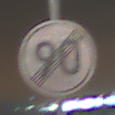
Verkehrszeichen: EndeGeschwindigkeit90
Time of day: Night
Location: Outdoor (Urban)
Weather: PartlyCloudy
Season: NotSpecified
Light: Artificial